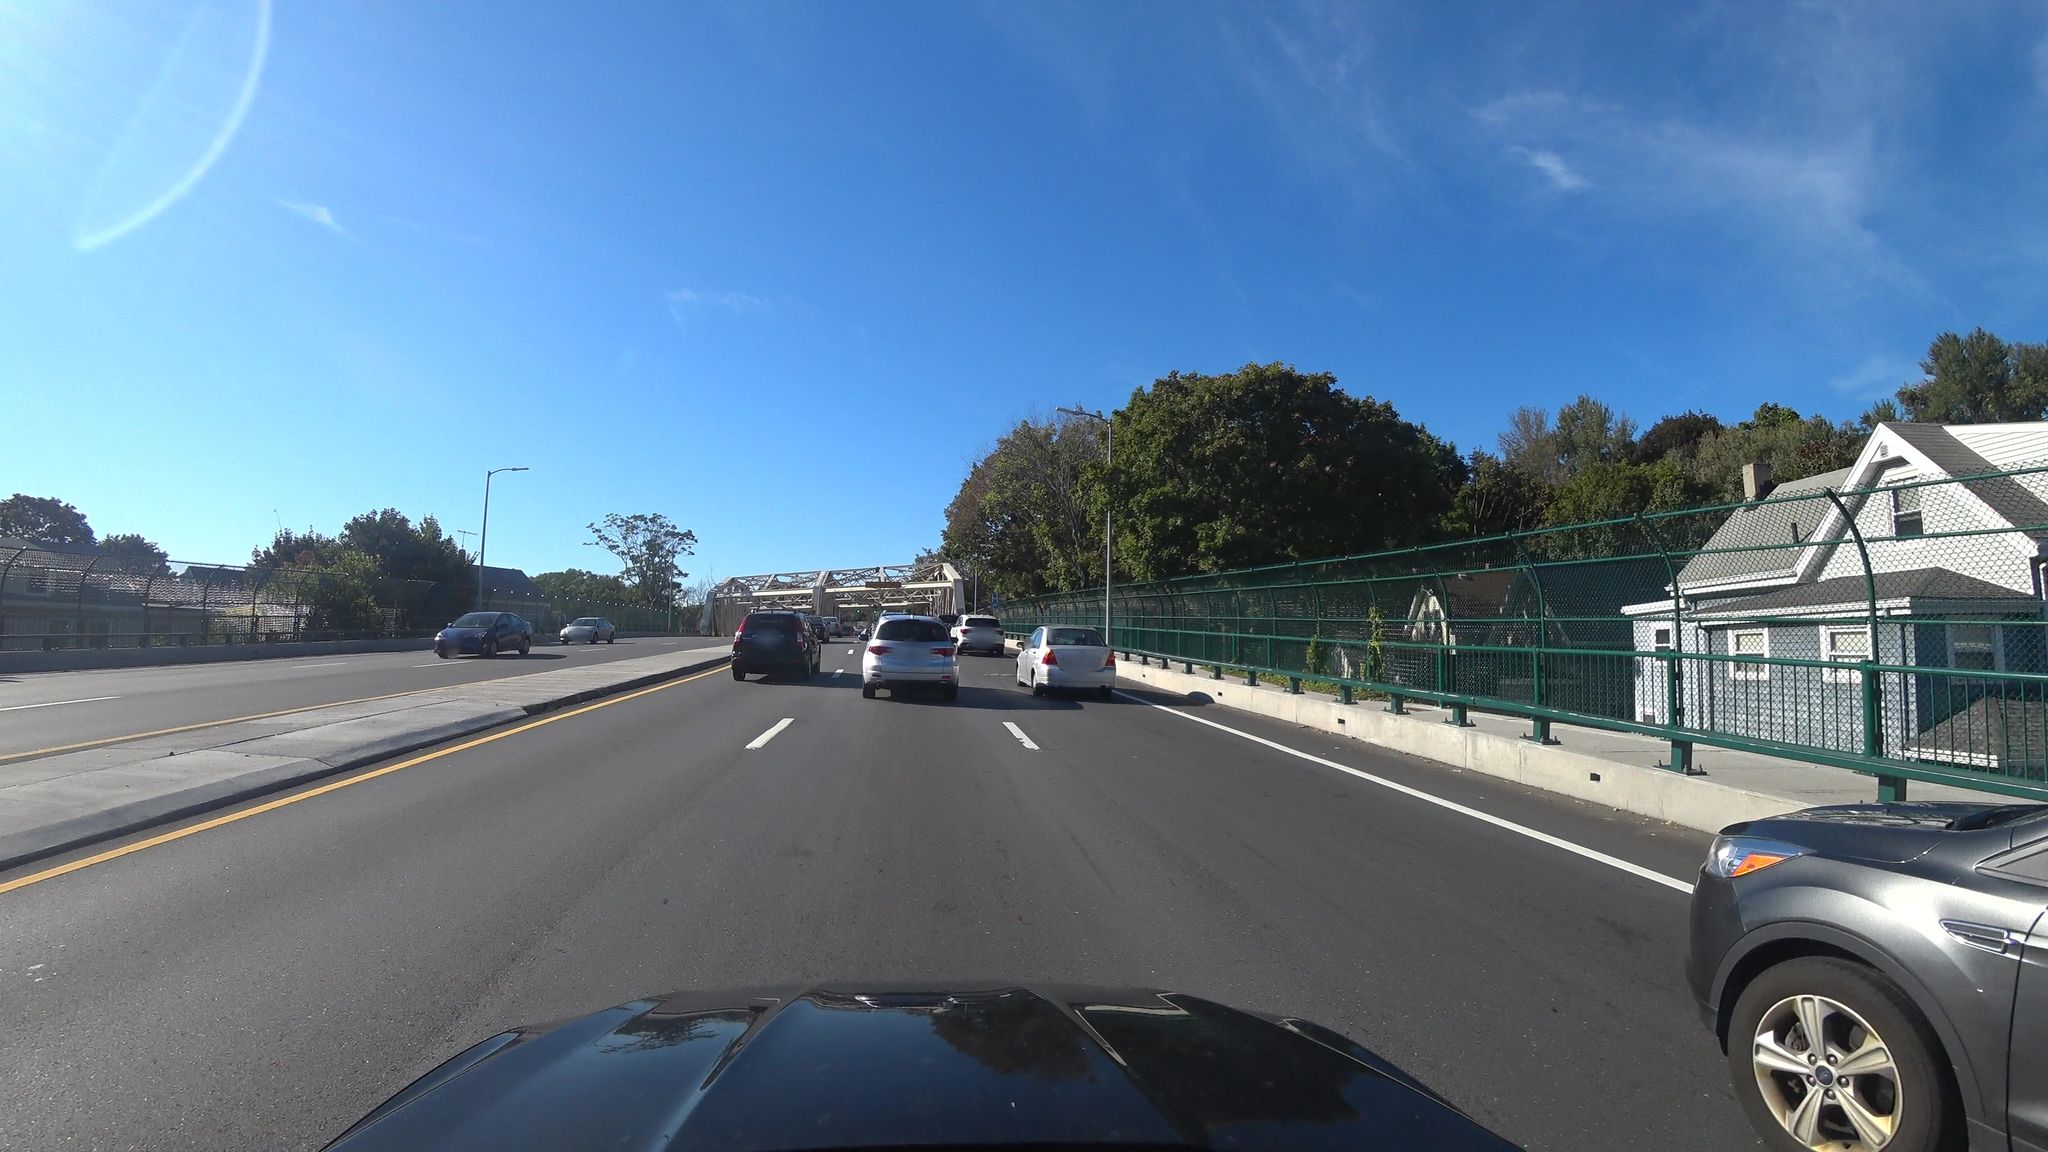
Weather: clear
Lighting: day
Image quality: good
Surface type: driving surface
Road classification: trunk
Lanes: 3
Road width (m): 45.7
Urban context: urban centre
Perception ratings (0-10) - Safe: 5.47, Lively: 4.52, Beautiful: 5.01, Boring: 2.19, Depressing: 1.34, Wealthy: 6.63